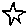
Label: star